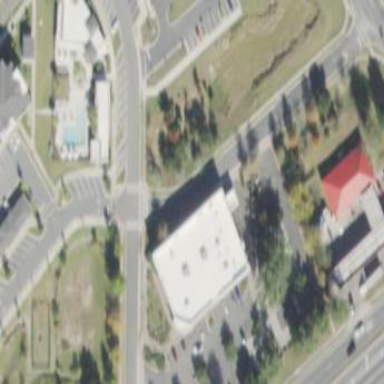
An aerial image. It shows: Commercial building.